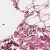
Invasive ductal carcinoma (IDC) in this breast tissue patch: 0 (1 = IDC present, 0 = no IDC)